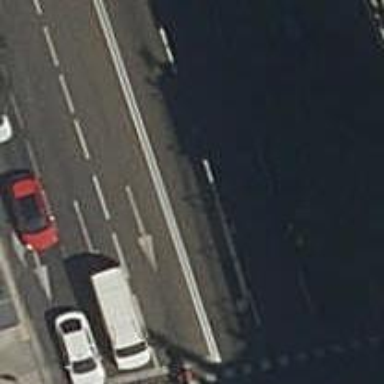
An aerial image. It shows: Secondary road with asphalt surface. It features shared lane for cyclists.